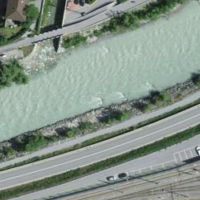
EUNIS habitat code: 15
Species observed at this site:
Humulus lupulus